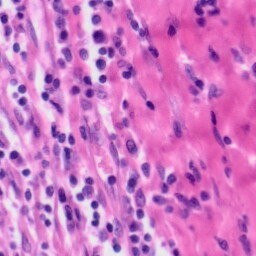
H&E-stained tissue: Tonsil